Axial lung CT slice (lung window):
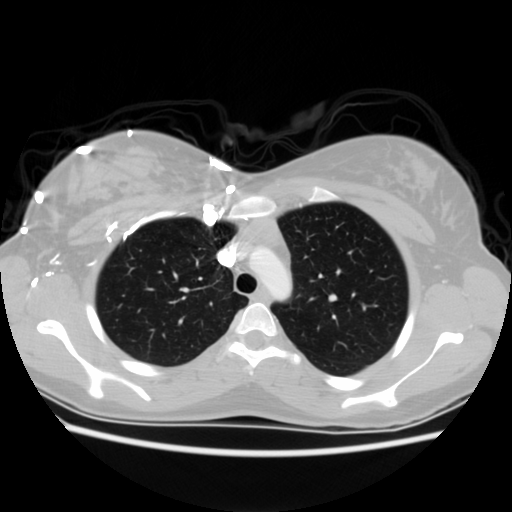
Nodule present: no